Field crop: maize
Growth stage: 1
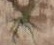
Species: salsola